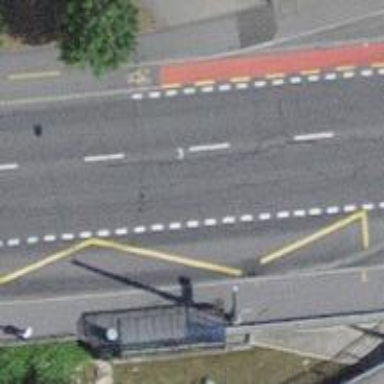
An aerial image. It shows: Bus stop for trolleybuses with designated stop position for public transport.